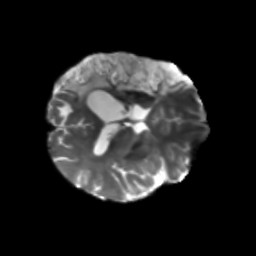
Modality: T2w
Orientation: axial
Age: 46
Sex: male
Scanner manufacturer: siemens
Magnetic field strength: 3 T
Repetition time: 5.25 s
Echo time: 0.08 s